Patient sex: F
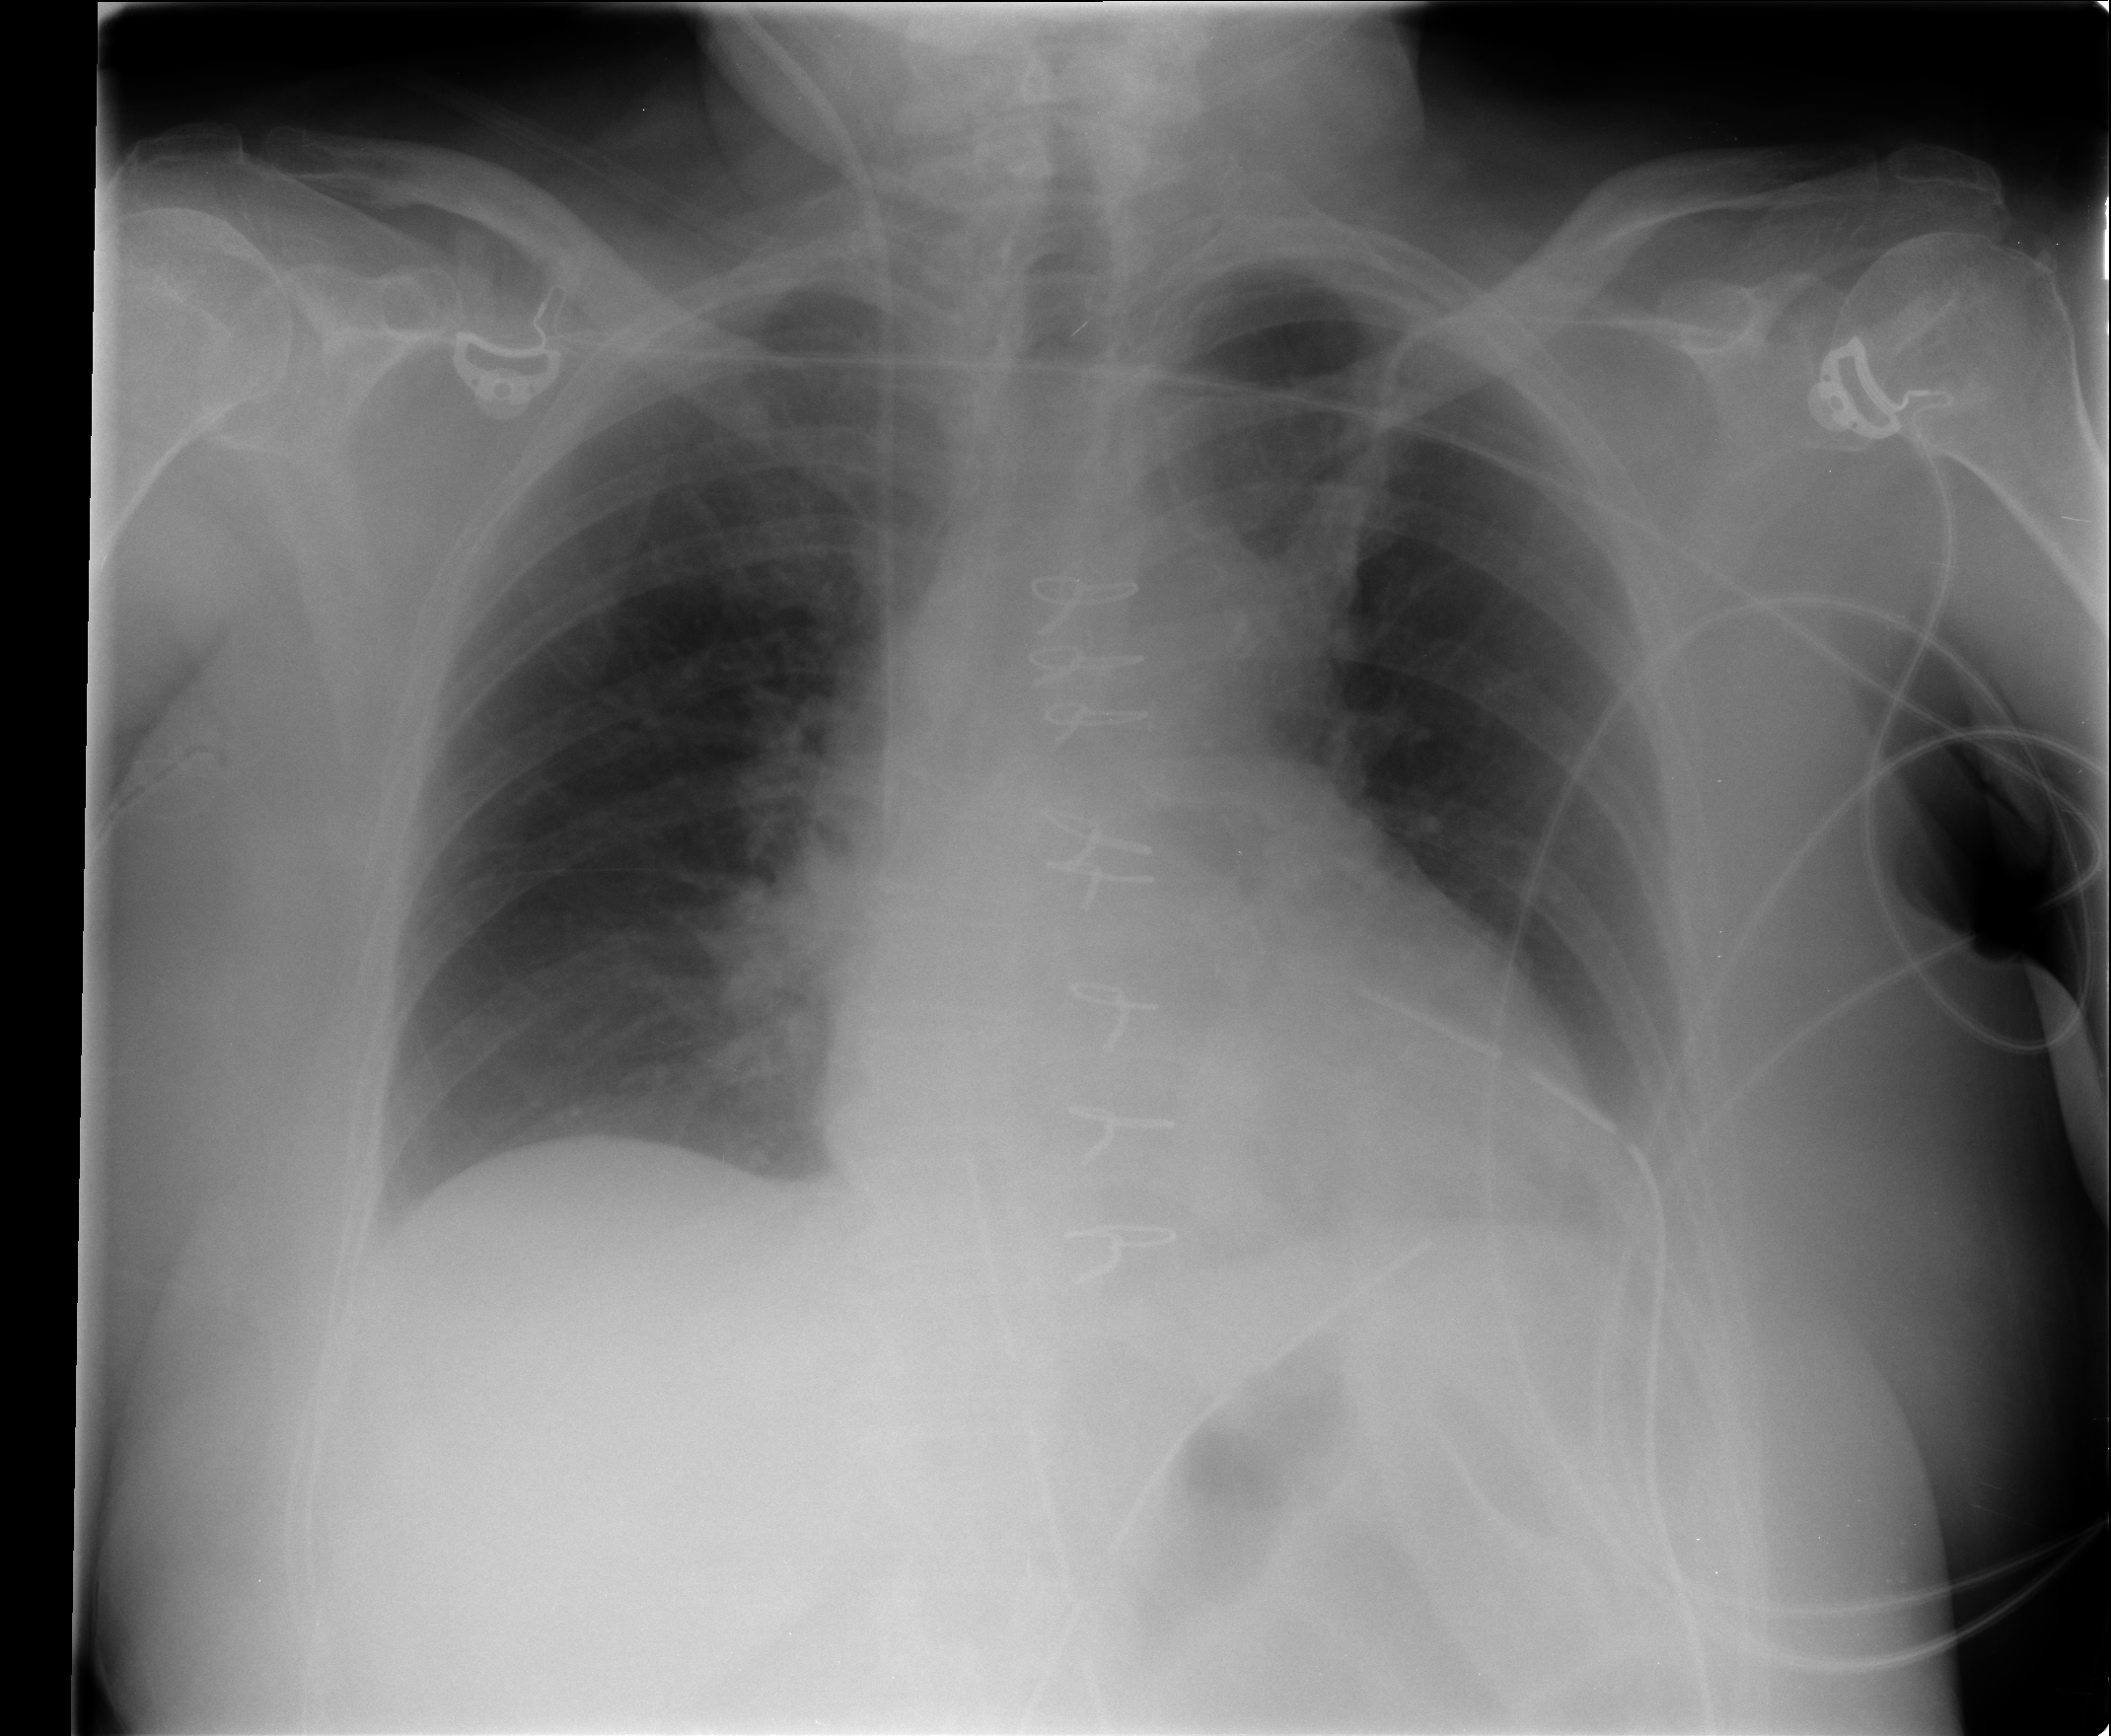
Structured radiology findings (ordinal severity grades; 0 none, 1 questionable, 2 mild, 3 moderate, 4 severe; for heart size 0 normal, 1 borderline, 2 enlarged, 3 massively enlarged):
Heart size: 0
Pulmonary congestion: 2
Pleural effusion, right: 0
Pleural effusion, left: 0
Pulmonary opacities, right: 2
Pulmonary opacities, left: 0
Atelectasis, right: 0
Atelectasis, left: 0